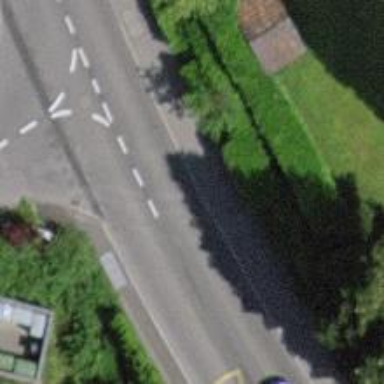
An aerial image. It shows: Kerb barrier.